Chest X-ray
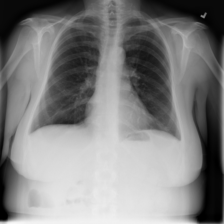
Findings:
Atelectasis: negative
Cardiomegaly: negative
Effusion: negative
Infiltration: negative
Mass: negative
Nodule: negative
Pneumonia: negative
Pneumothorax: negative
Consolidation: negative
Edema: negative
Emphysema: negative
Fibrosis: negative
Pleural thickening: positive
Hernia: negative